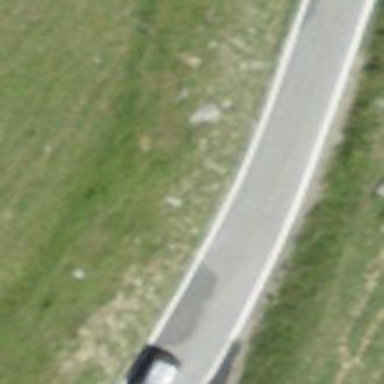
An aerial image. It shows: Asphalt road classified as tertiary.